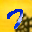
Label: 7